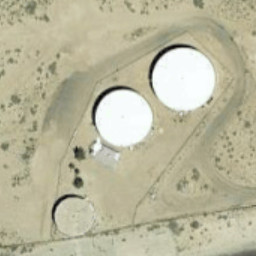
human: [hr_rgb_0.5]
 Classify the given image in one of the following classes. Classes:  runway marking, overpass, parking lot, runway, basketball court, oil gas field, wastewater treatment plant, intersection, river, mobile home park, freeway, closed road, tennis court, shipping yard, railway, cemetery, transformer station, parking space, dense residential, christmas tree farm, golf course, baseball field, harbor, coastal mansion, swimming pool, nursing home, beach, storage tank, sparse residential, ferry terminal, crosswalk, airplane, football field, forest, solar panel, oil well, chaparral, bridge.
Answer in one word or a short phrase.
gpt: storage tank